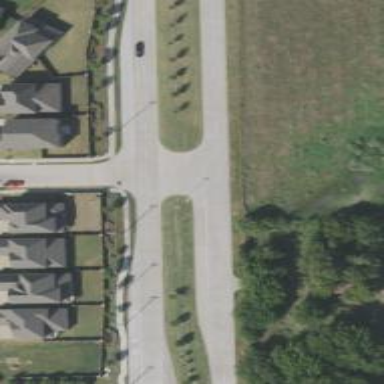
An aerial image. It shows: Secondary road.